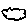
Label: cloud